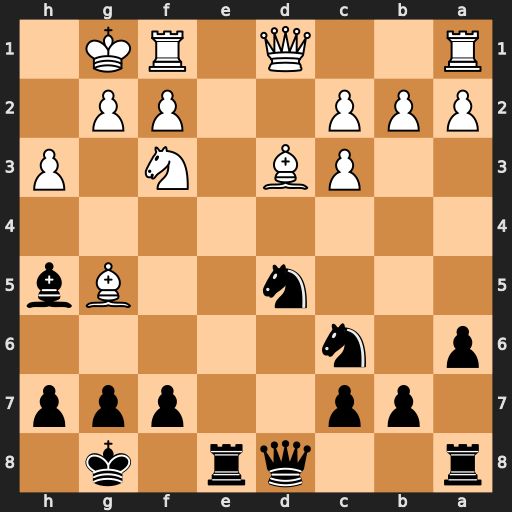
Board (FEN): r2qr1k1/1pp2ppp/p1n5/3n2Bb/8/2PB1N1P/PPP2PP1/R2Q1RK1
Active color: b
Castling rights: -
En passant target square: -
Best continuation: Bxf3 Qxf3 Qxg5